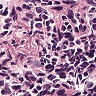
Metastatic tissue present: no